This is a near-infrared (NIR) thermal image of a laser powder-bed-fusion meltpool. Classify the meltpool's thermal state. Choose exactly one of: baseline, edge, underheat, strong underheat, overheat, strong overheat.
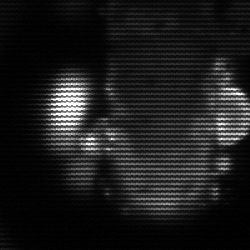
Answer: strong underheat